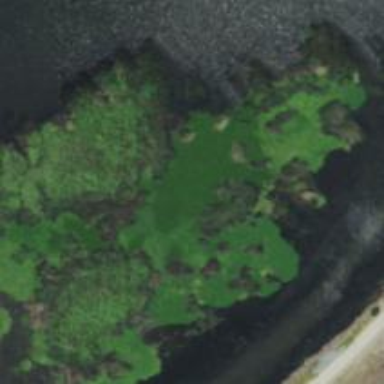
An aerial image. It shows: Marshy wetland area.